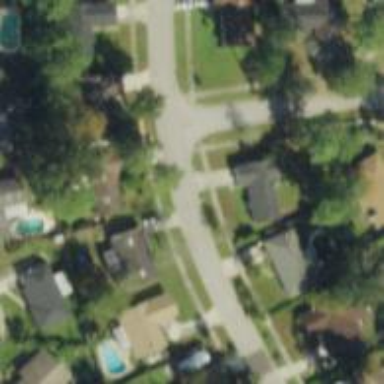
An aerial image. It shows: Residential road.